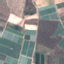
Label: PermanentCrop